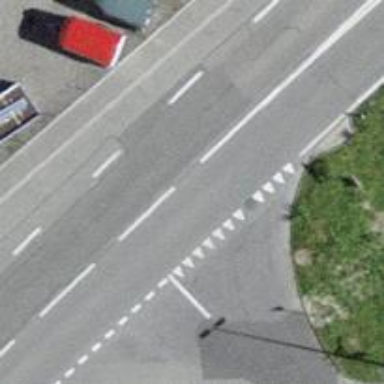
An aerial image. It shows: Asphalt road with primary designation. There is sidewalk on the left side.